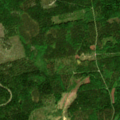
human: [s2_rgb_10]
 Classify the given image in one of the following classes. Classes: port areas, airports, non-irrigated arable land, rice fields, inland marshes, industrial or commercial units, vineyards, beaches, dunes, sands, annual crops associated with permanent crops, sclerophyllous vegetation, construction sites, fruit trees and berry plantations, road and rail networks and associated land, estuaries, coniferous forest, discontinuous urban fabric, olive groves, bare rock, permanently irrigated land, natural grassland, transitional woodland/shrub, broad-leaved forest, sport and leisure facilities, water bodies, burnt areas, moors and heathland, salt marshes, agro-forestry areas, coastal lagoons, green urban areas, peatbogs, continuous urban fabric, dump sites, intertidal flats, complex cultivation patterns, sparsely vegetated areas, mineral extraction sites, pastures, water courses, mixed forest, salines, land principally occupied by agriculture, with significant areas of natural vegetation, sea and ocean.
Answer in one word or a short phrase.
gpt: coniferous forest, mixed forest, transitional woodland/shrub